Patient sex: M
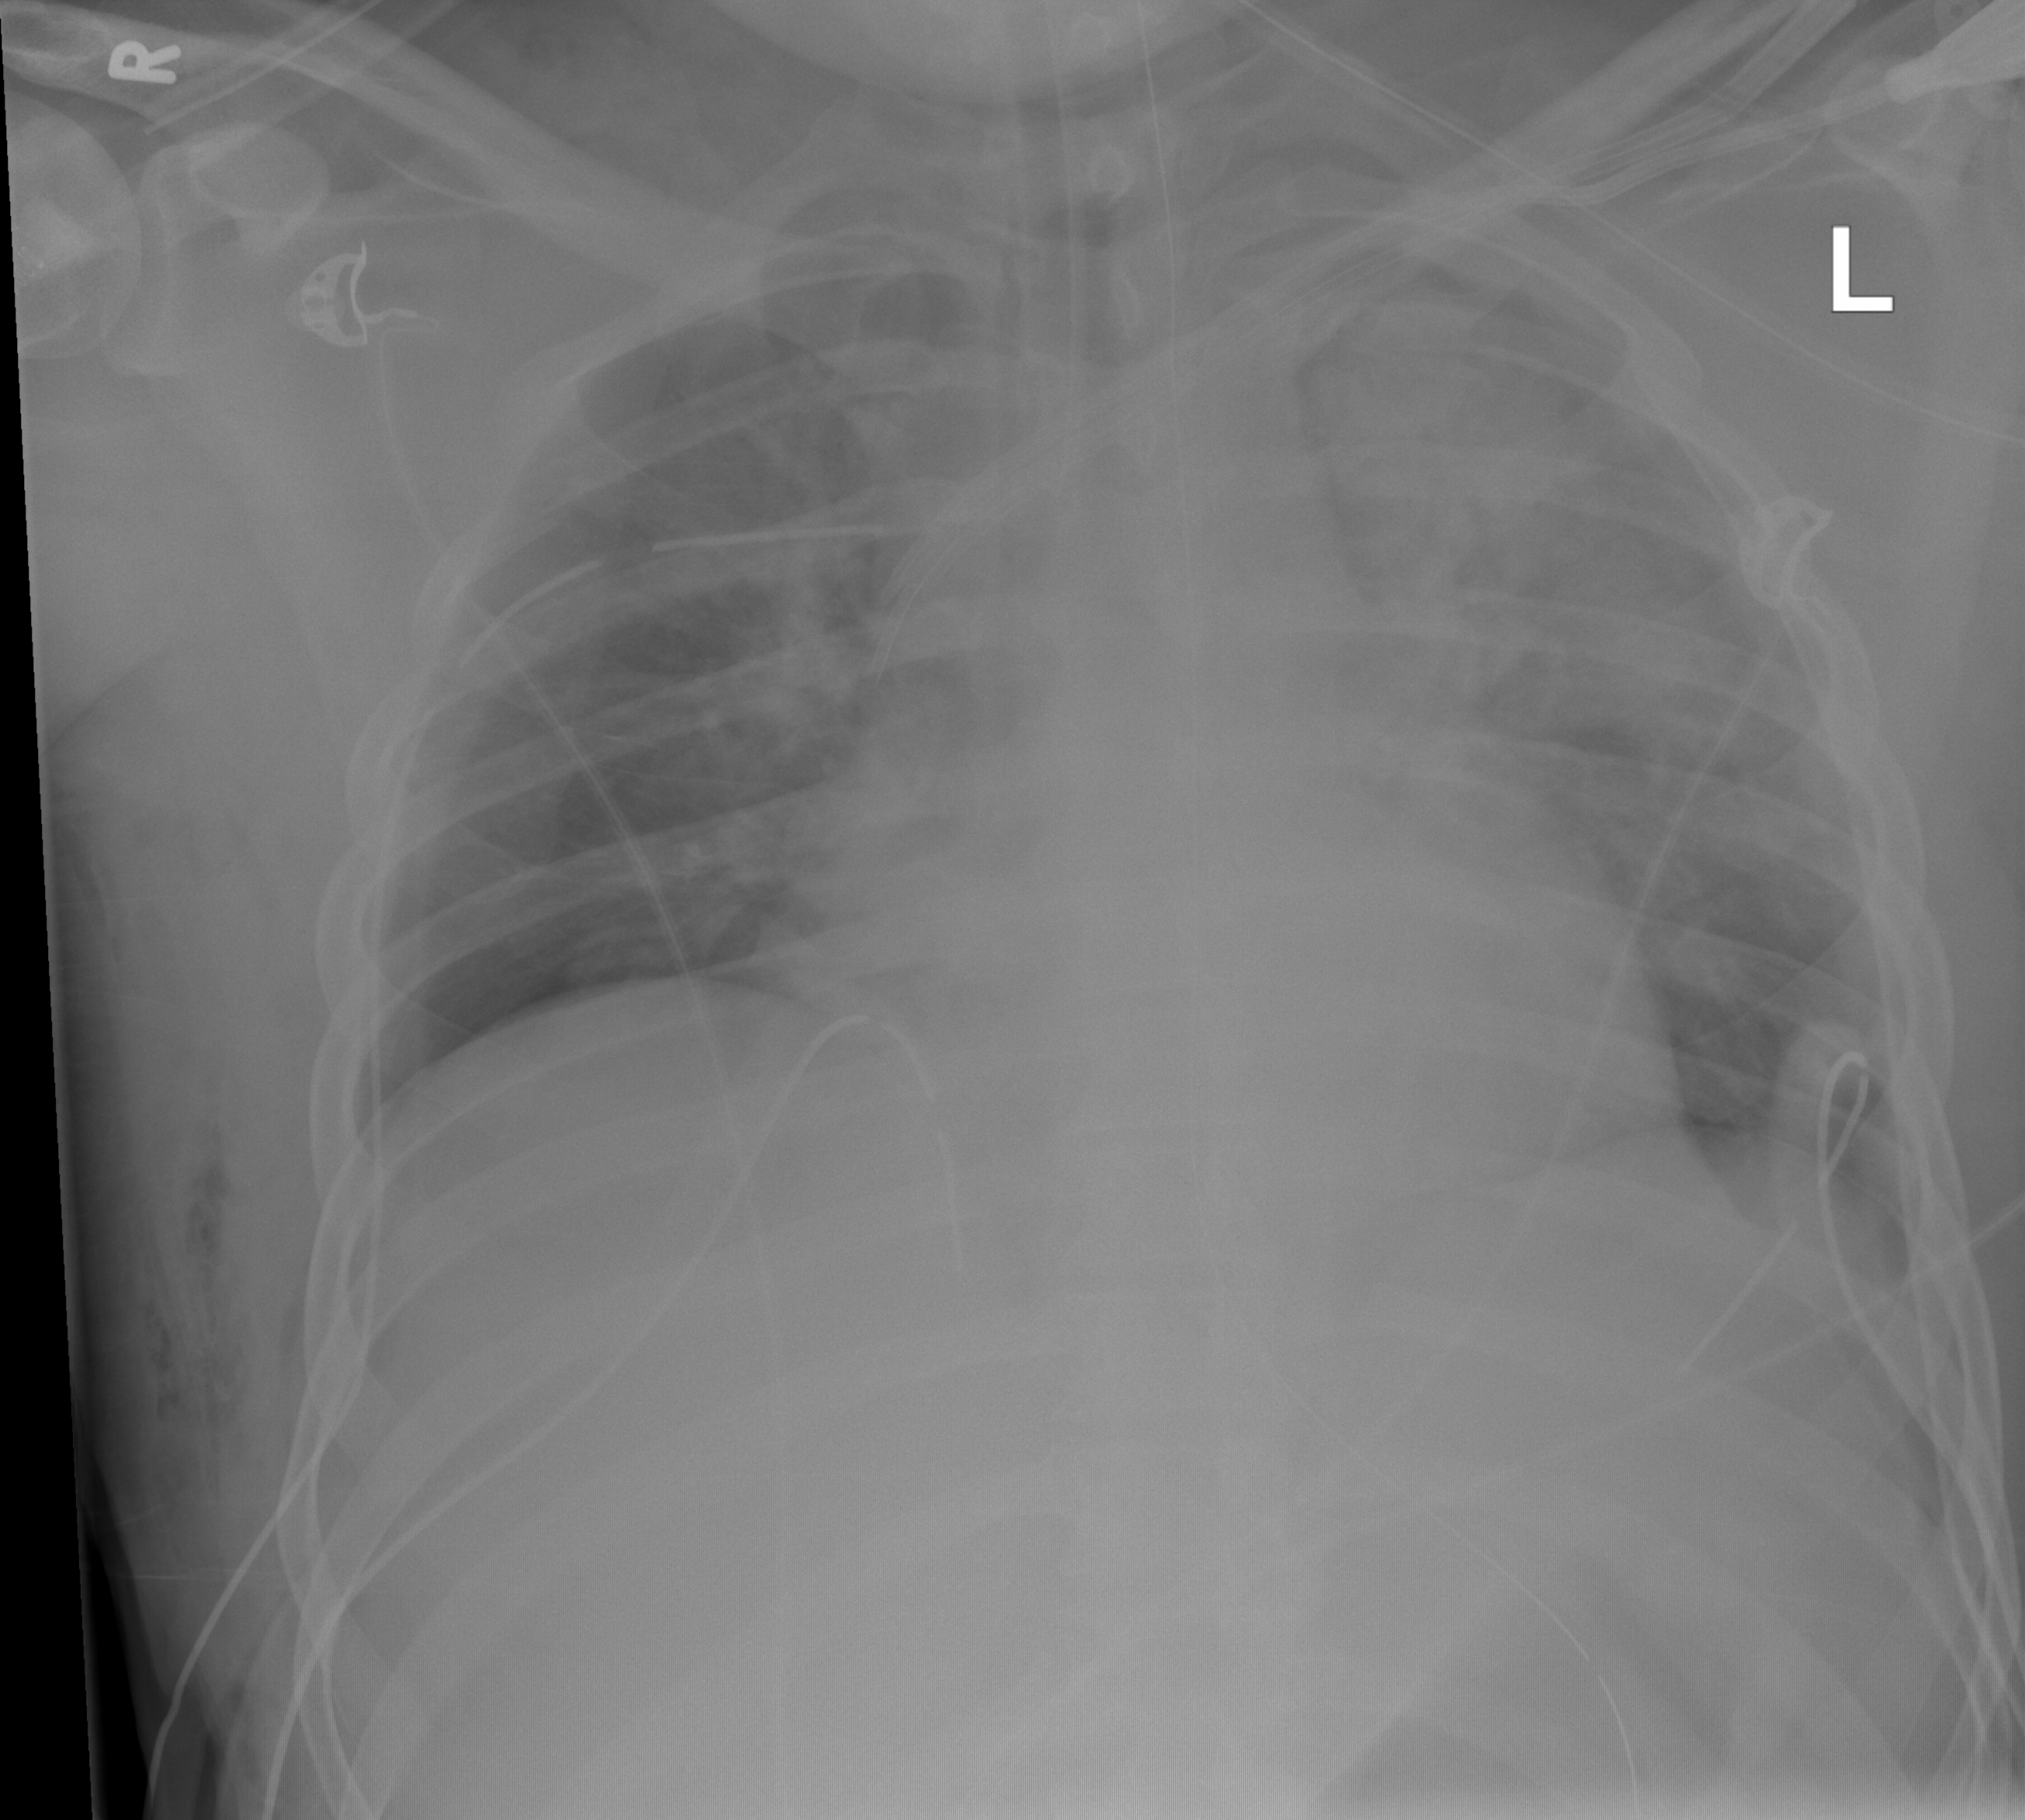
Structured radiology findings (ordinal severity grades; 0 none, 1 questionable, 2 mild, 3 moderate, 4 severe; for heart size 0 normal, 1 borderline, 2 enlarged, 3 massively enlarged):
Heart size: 2
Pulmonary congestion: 0
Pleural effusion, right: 0
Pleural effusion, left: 0
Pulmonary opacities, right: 2
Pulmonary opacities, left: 4
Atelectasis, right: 0
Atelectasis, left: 3